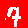
Digit: 7